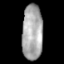
Tissue: skin
Cell type: Epithelial cells
Senescence score: 0.9019
Nuclear area (px): 1124
Mean DAPI intensity: 168.012